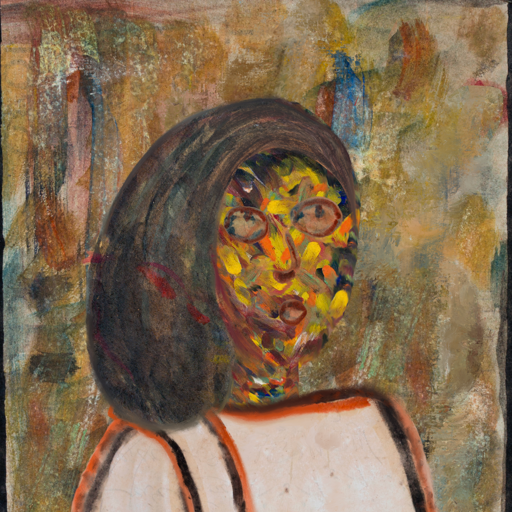
Background: Pipe, Head And Neck Side: An_Impression, Face Side: Orphan, Bust: Roy_Bahadur, Hair Side: Gypsy_Mother, Head Accessory: Blank, Second Necklace: Blank, Necklace: Blank, Baby: Blank